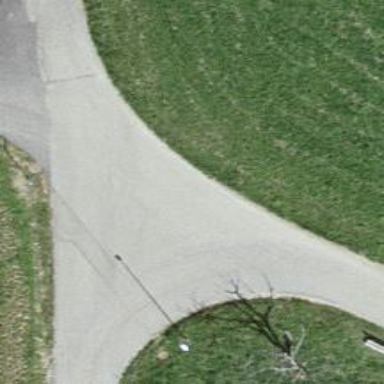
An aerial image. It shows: Unclassified road with asphalt surface.